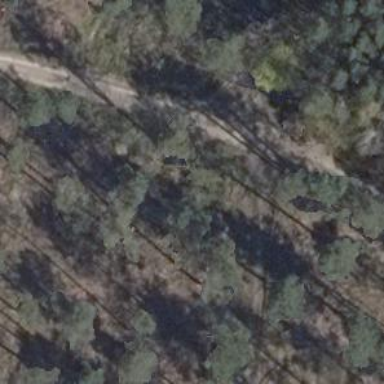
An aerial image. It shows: Sandy track with grade3 tracktype.